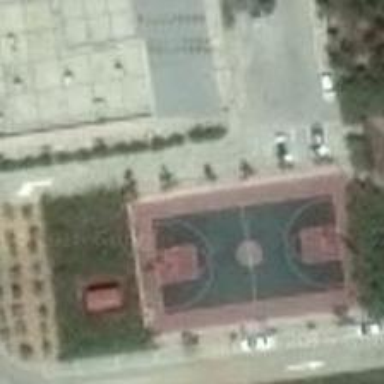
The baksetball court in front of the white building is decorated by all kinds of plants .